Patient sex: M
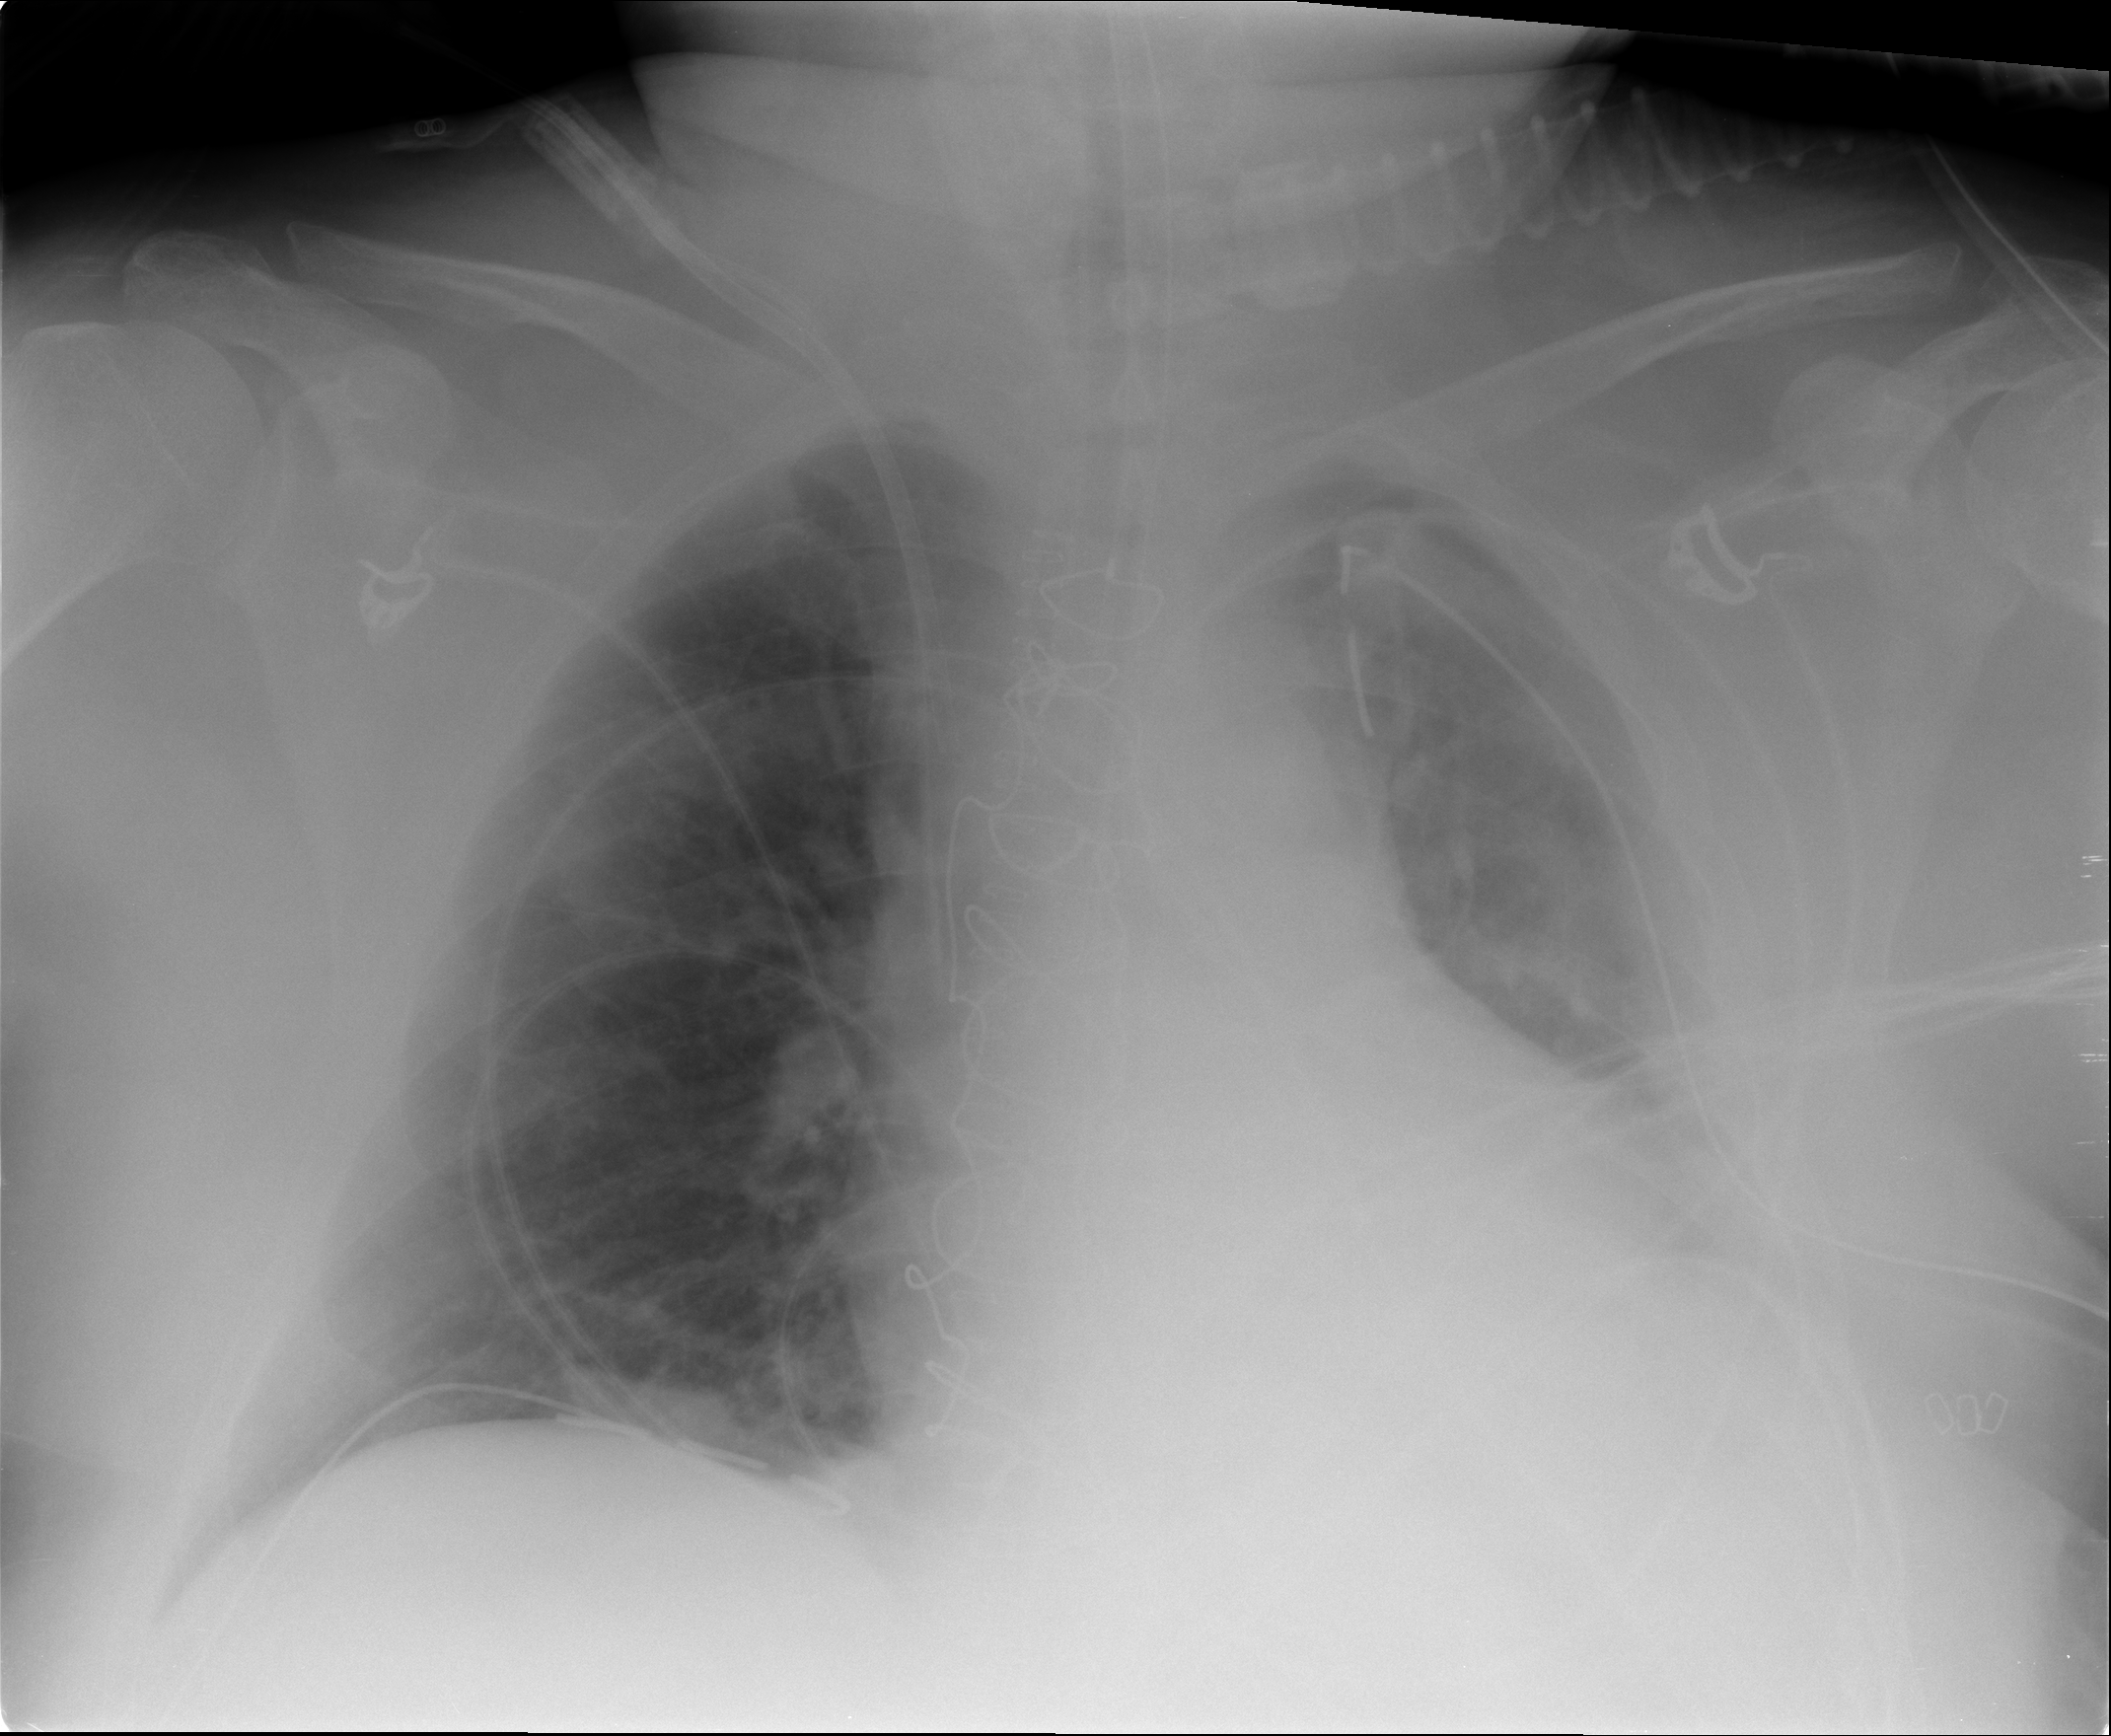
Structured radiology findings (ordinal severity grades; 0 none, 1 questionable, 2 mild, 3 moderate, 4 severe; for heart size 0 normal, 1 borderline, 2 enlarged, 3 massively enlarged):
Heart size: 2
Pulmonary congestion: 0
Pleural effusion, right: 0
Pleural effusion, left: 3
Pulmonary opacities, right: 0
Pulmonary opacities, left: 0
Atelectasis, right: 0
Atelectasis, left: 3